Field crop: tomato
Growth stage: 2
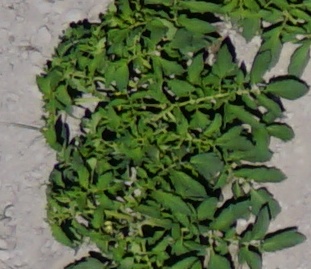
Species: tomato